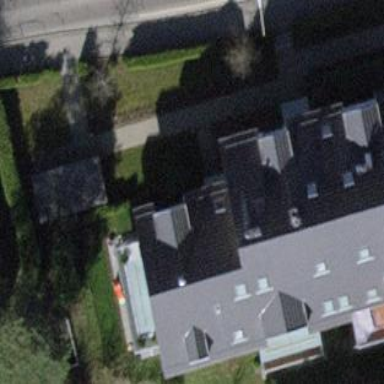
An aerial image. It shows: Building with apartments featuring tiled roof.